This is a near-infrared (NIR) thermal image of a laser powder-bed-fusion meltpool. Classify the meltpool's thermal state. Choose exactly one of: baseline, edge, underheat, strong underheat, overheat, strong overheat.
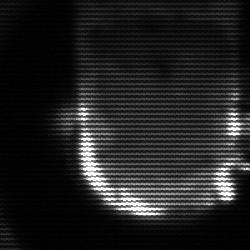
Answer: baseline